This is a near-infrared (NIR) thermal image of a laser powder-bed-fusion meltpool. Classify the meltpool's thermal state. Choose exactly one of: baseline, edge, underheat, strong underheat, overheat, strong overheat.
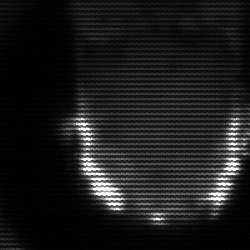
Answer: baseline